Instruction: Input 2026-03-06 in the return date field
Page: home
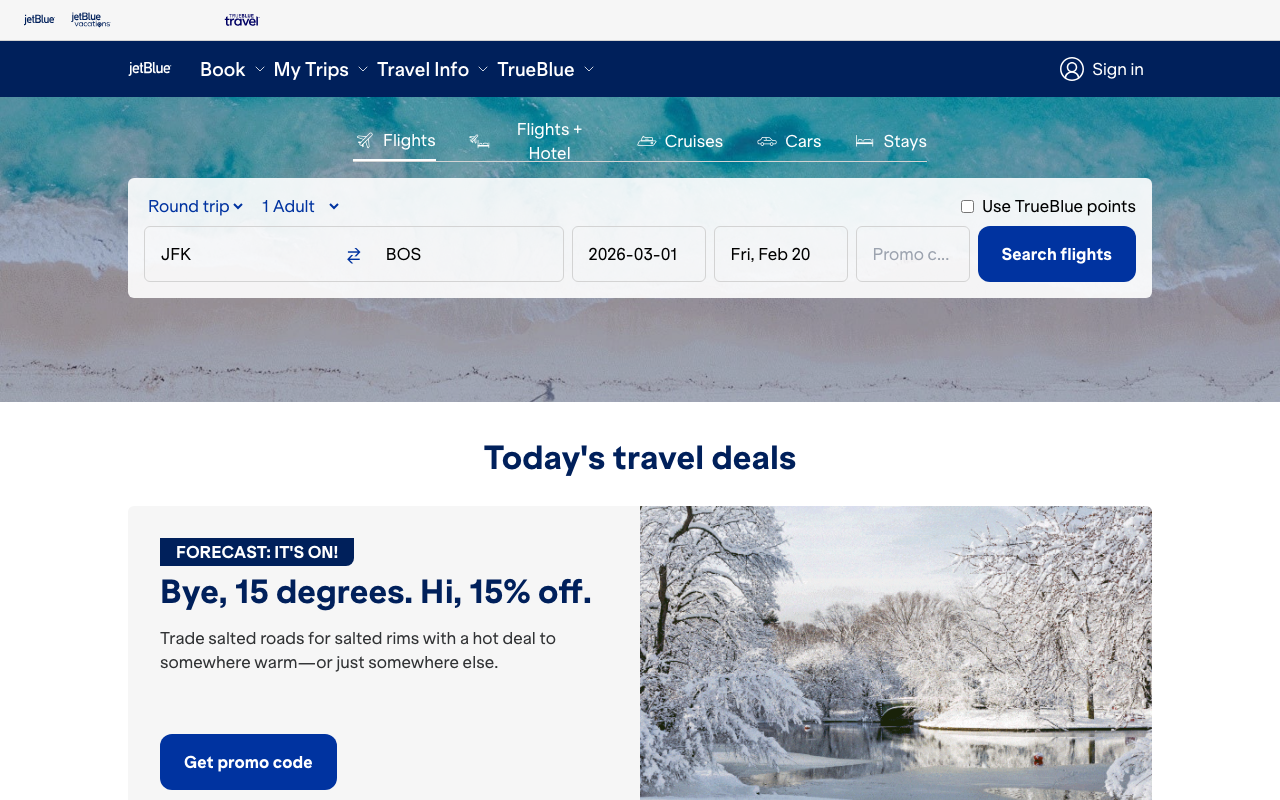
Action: type